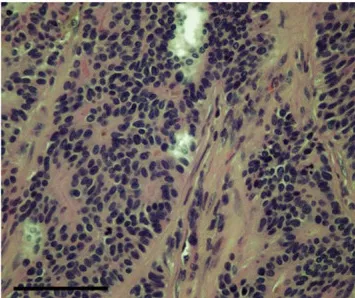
Supported by a moderate amount of fibrous stroma Images were obtained at 40x. Slides were stained with H&E. The scale bar in the bottom left corner of the photograph denotes 100 um.
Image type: pathology (h&e)